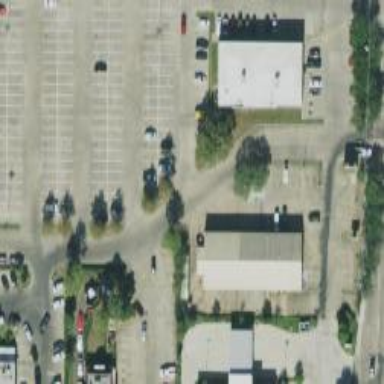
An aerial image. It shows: Parking space.